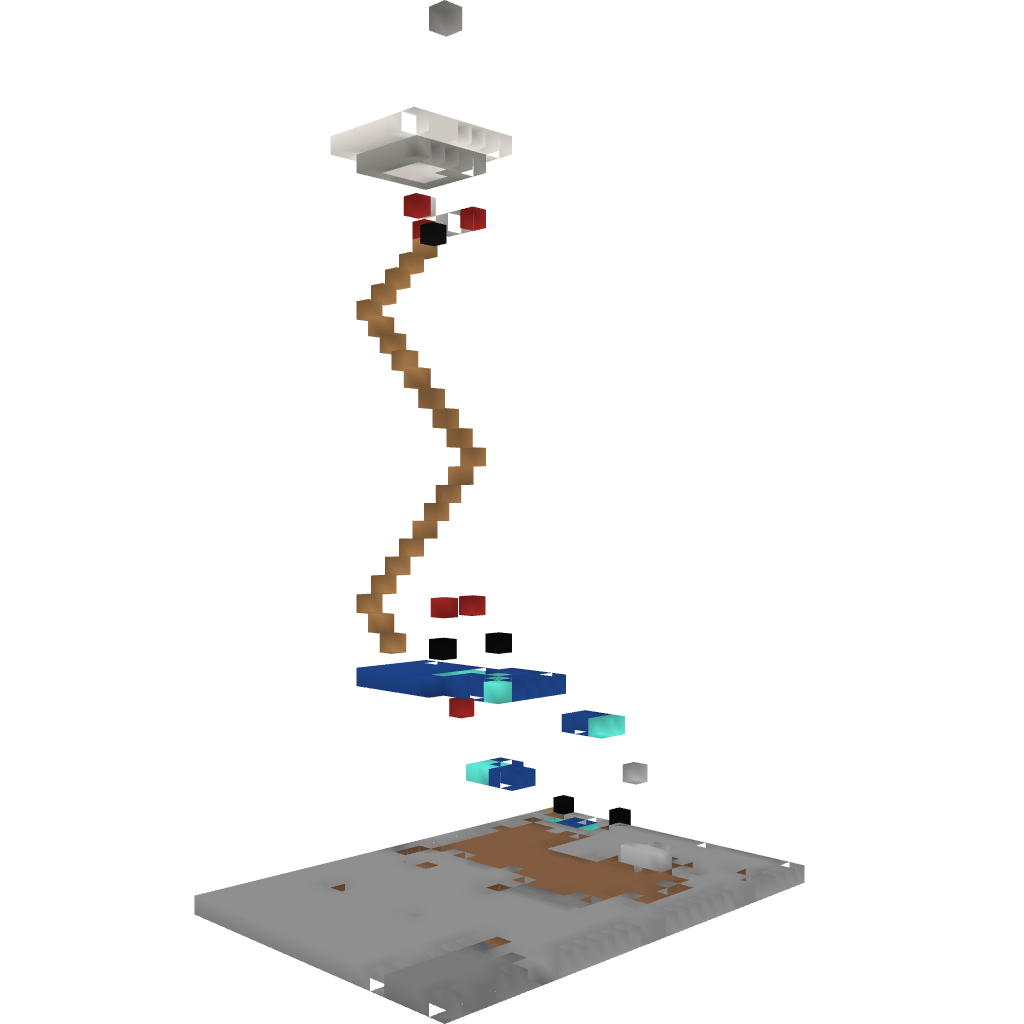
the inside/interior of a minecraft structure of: Tower of Quartz